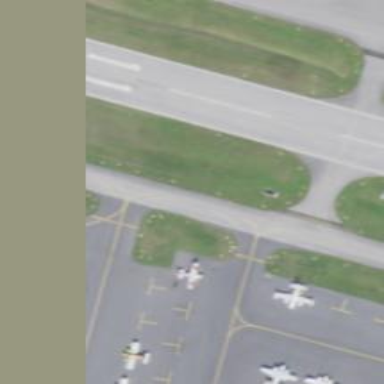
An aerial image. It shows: View of taxiway at the airport.